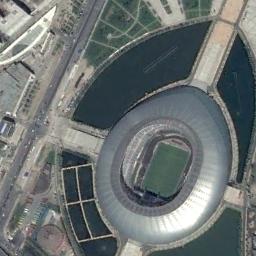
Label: stadium